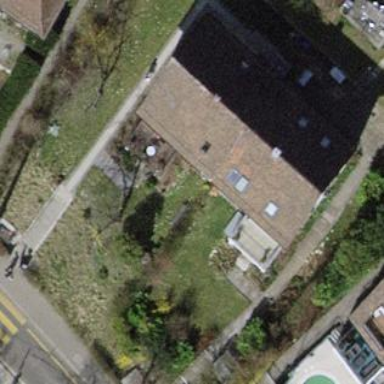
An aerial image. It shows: Semi-detached house.